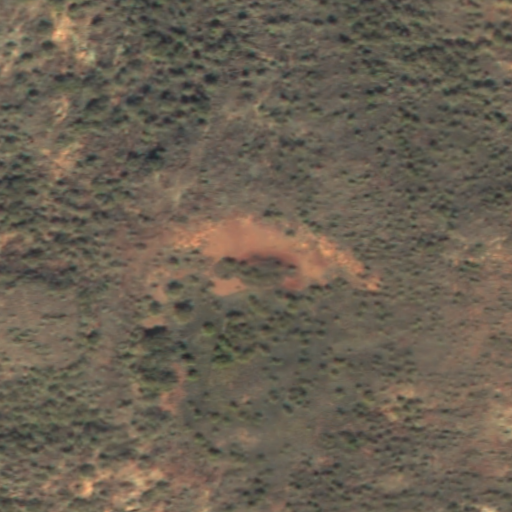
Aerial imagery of crater(s) in Hawaii named Lua ‘O Keaualuna containing only unknown